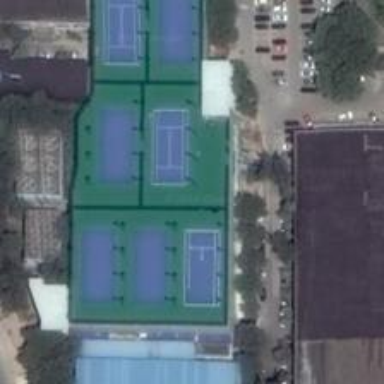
These tennis courts attract people's attention because their colors are bright blue and green .